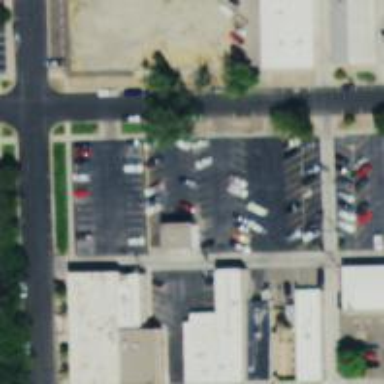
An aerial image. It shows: Parking space.